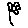
Label: flower